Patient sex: M
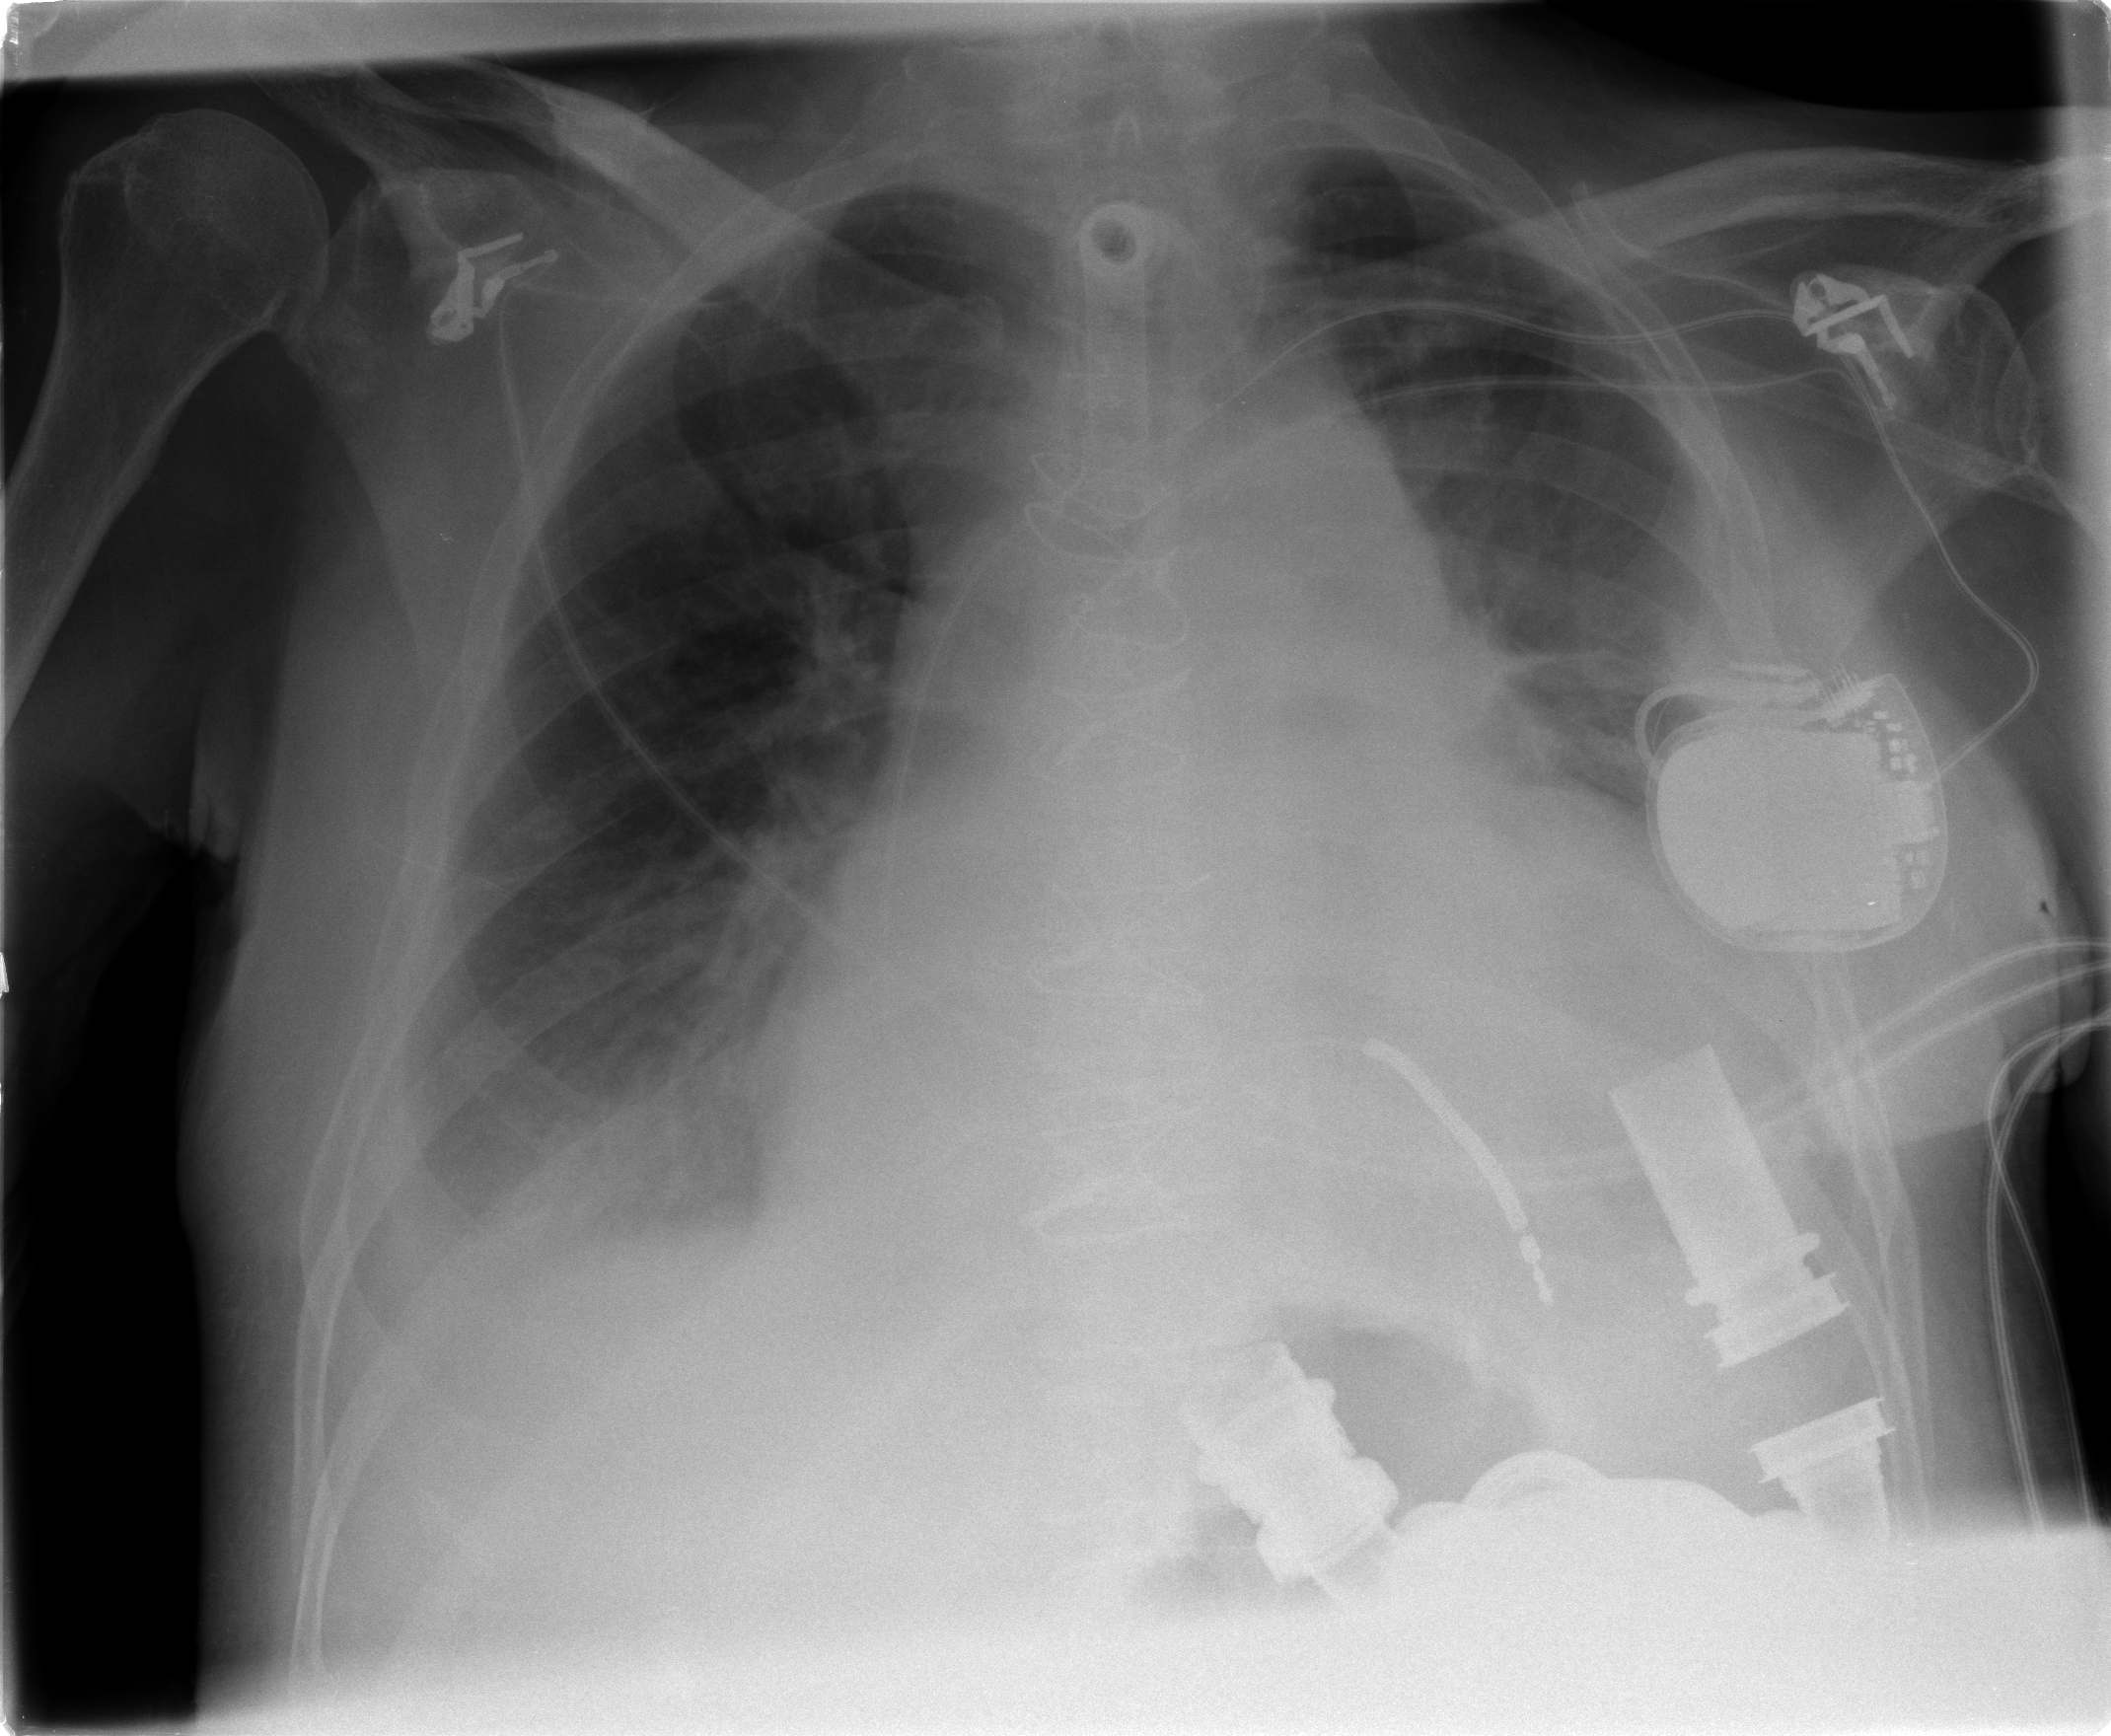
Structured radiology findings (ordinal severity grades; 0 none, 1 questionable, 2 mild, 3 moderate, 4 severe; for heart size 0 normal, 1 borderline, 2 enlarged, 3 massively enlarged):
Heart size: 3
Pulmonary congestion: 2
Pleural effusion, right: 2
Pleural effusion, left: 1
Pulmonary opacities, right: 1
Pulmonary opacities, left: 1
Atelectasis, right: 2
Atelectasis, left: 2